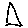
Label: triangle